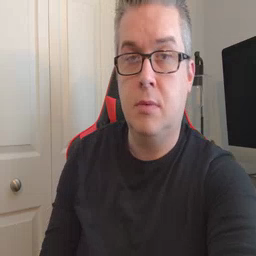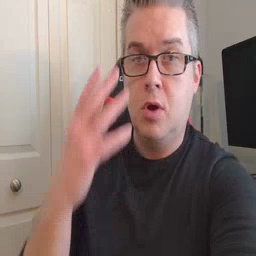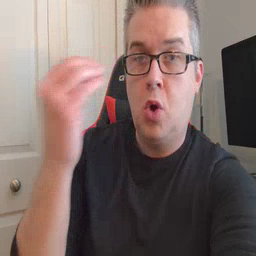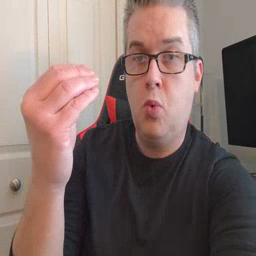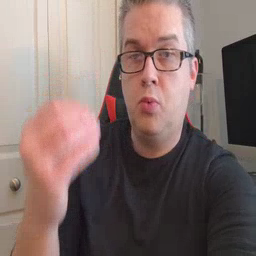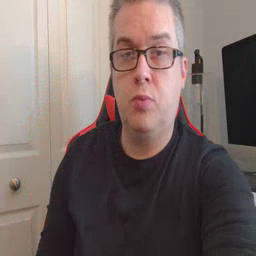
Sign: go